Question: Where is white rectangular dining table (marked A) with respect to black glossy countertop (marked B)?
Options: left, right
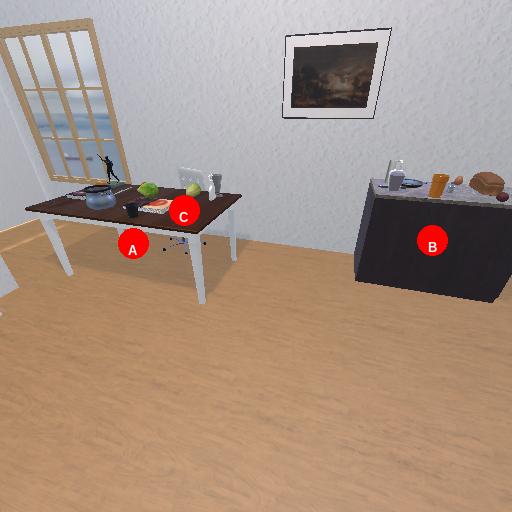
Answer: left